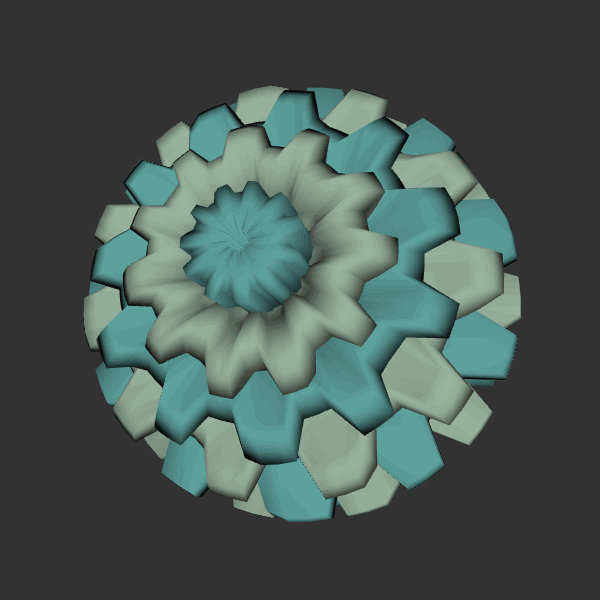
Background: dark